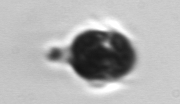
Label: Mesodinium